Question: Hope small pictures are okay!

as you can see the update doesn't work. Here's the model, maybe you can tell me why it's not working.
'''
module CWB
class Session < CWB::Resource
def self.authenticate(name, password)
account = CWB::Account.find_by_name(name)
account if BCrypt::Password.new(account.password_hash) == password
end
def self.reset_auth_token(session_token)
account = CWB::Account.find_by_token(session_token)
new_token = SecureRandom.hex
binding.pry
account.update_attribute(:token, new_token)
end
end
end
'''
'''
require 'bcrypt'
module CWB
class Account < ActiveRecord::Base
include BCrypt
attr_accessor :password
validates_presence_of :name, :email, :password, on: :create
before_save :encrypt_password
before_create :set_auth_token
private
def set_auth_token
return if token.present?
begin
self.token = SecureRandom.hex
end while self.class.exists?(token: token)
end
def encrypt_password
return false unless password.present?
self.password_hash = BCrypt::Password.create(password)
end
end
end
'''
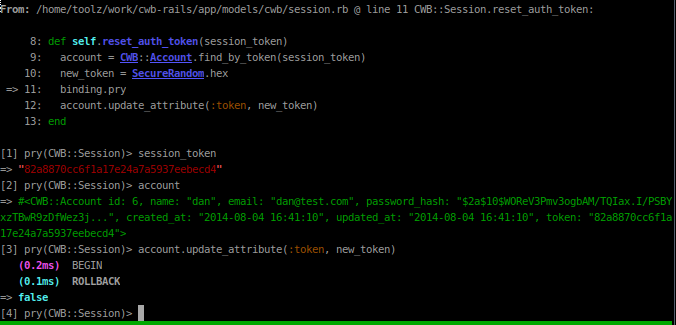
Answer: Your 'encrypt_password' callback on the 'CWB::Account' model is returning false and rolling back the save. This is because you're not passing anything in to your 'password' attribute, so 'password.present?' is false.
You should probably just return true if no password is supplied, so that you only do the encryption and password update if you're passing a password in.